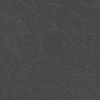
Atmospheric dust classification: dusty